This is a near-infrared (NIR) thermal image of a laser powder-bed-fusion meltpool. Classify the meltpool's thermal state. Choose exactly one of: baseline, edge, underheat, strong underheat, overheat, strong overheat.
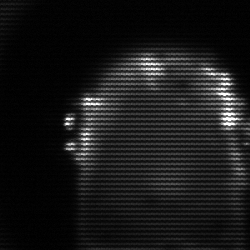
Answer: baseline